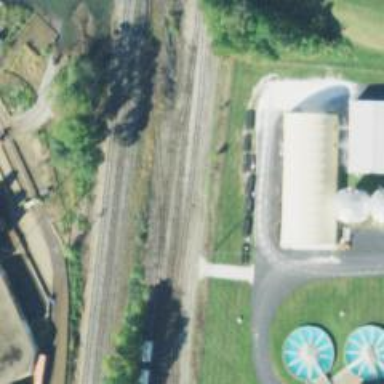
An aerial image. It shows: Railway siding with rails.